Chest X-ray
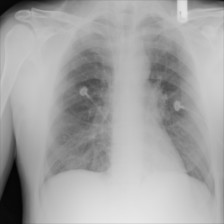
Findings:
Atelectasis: negative
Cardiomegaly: negative
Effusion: negative
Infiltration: negative
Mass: negative
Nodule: negative
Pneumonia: negative
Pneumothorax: negative
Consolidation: negative
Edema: negative
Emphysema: negative
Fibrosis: negative
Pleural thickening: negative
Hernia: negative